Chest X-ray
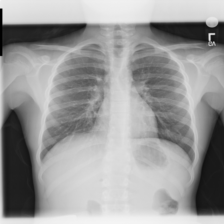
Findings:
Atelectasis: negative
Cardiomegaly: negative
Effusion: negative
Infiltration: negative
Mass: negative
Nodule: negative
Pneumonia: negative
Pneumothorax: negative
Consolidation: negative
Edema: negative
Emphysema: negative
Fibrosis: negative
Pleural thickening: negative
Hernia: negative